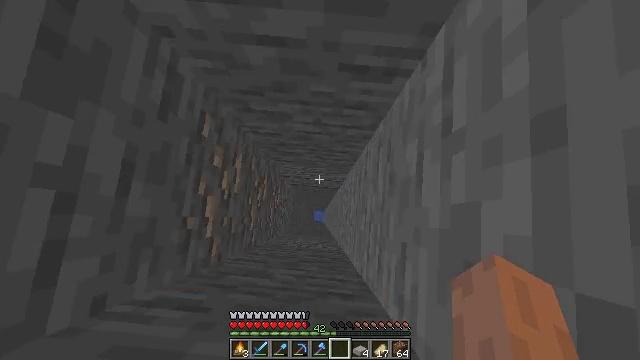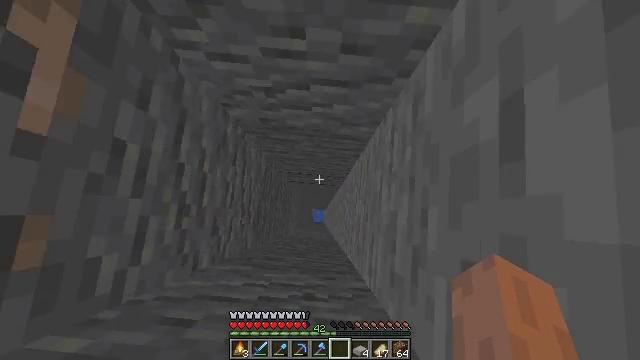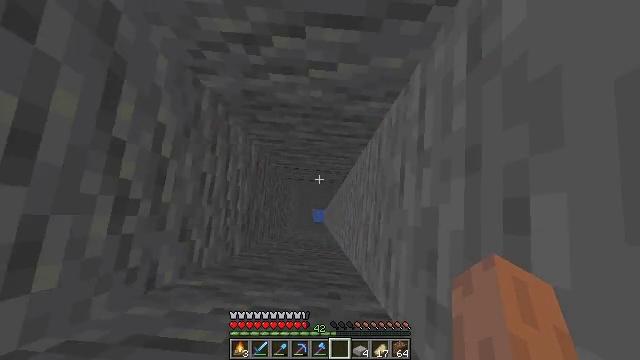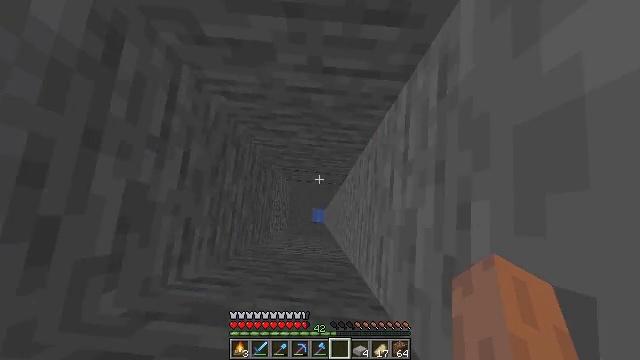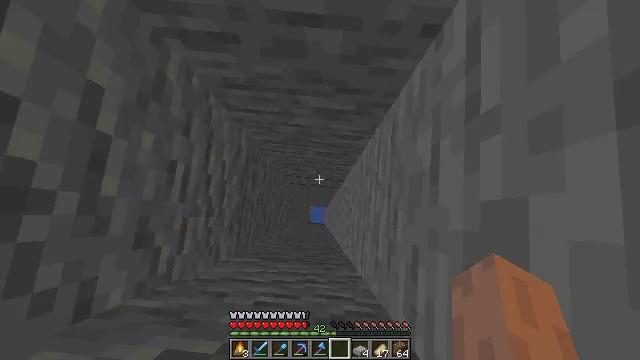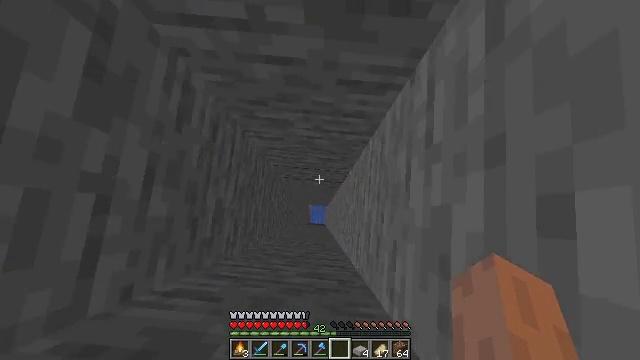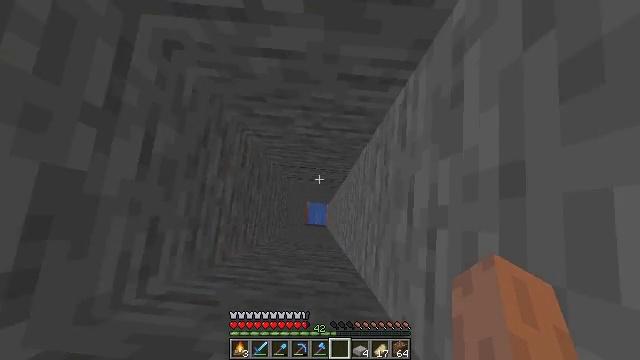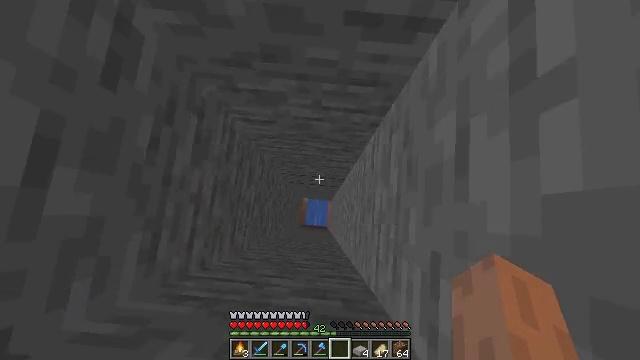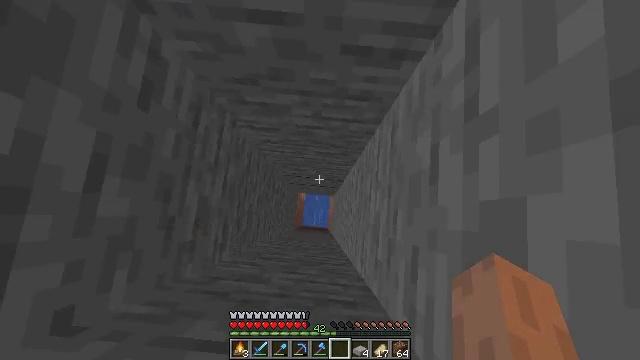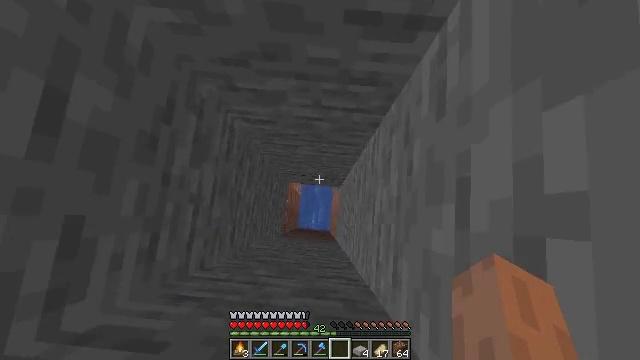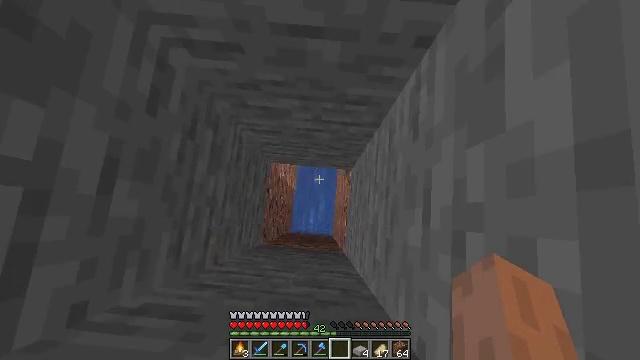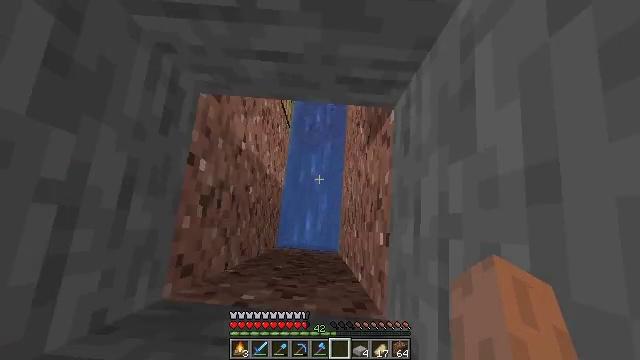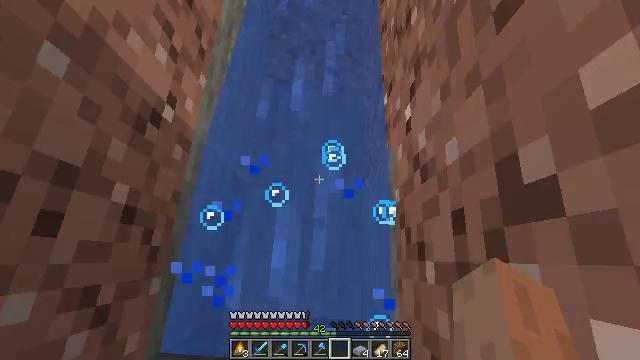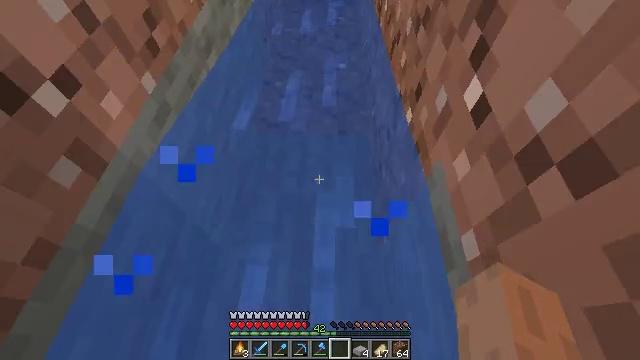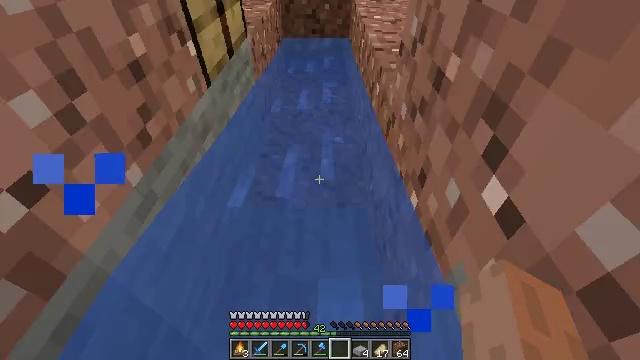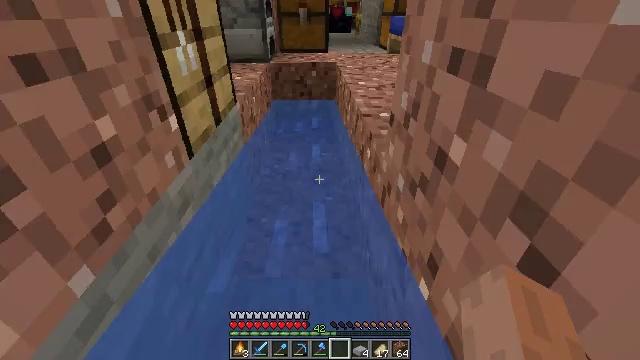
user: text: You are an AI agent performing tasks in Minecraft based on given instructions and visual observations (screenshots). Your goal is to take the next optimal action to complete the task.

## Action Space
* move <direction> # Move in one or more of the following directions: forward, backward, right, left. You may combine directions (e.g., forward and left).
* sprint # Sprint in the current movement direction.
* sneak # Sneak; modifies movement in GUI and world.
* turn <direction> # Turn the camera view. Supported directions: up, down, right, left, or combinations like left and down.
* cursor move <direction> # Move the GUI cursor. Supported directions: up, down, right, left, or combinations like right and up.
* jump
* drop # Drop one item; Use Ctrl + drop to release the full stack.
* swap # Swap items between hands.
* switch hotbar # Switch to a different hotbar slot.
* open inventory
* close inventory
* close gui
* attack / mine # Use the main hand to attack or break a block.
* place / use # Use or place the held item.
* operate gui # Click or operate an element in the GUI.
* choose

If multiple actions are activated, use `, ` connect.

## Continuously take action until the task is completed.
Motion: motion action
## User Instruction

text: Make a spruce door in the crafting table.
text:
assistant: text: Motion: no_op
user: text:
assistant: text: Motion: no_op
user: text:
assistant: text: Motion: no_op
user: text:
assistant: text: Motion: no_op
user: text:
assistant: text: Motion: no_op
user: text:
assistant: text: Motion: no_op
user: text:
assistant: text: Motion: no_op
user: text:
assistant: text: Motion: no_op
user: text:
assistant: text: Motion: no_op
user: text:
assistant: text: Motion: no_op
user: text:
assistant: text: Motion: move forward, turn up
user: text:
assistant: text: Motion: move forward, turn right and up
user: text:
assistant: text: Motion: move forward, turn up
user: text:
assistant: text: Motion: move forward, turn right and up
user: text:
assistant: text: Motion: move forward, turn right and up
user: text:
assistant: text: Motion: move forward, sprint, turn right and up
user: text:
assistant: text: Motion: move forward, sprint, turn right and up
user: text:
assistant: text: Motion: move forward, sprint, turn right and up
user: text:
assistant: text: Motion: move forward, sprint, turn right and up
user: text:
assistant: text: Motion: move forward, turn right and up
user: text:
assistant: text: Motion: move forward, turn right
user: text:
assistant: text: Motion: move forward
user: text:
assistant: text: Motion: move forward
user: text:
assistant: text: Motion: move forward
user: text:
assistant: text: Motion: move forward, jump
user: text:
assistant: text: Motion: move forward, jump
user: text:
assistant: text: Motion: move forward, jump
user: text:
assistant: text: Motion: move forward, jump
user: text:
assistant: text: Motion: move forward and move right, jump
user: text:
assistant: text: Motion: move forward and move right, jump